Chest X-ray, PA view. Patient: 78 years old, sex M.
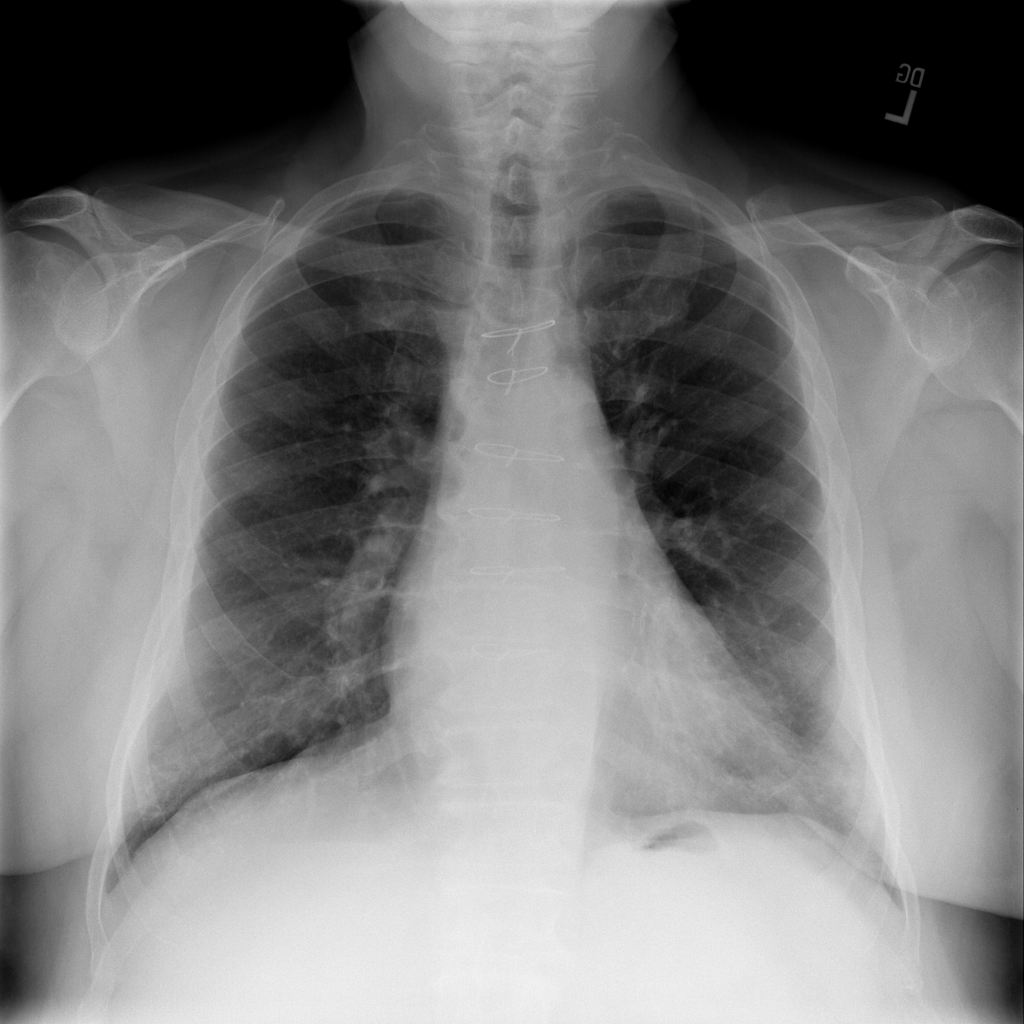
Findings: No Finding